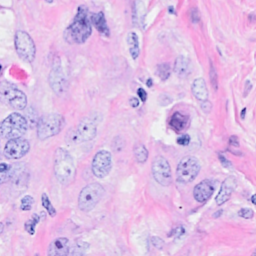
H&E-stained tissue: Breast